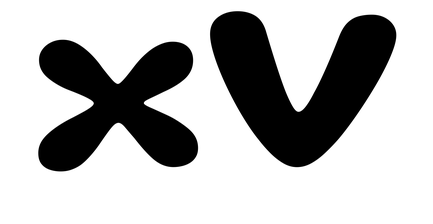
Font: Gluten_SemiBold